Frequency: 60000
Velocity: 0,186
Power: 21,5
Pulse duration: 0,0000001
Pass count: 1
Magnification: 10
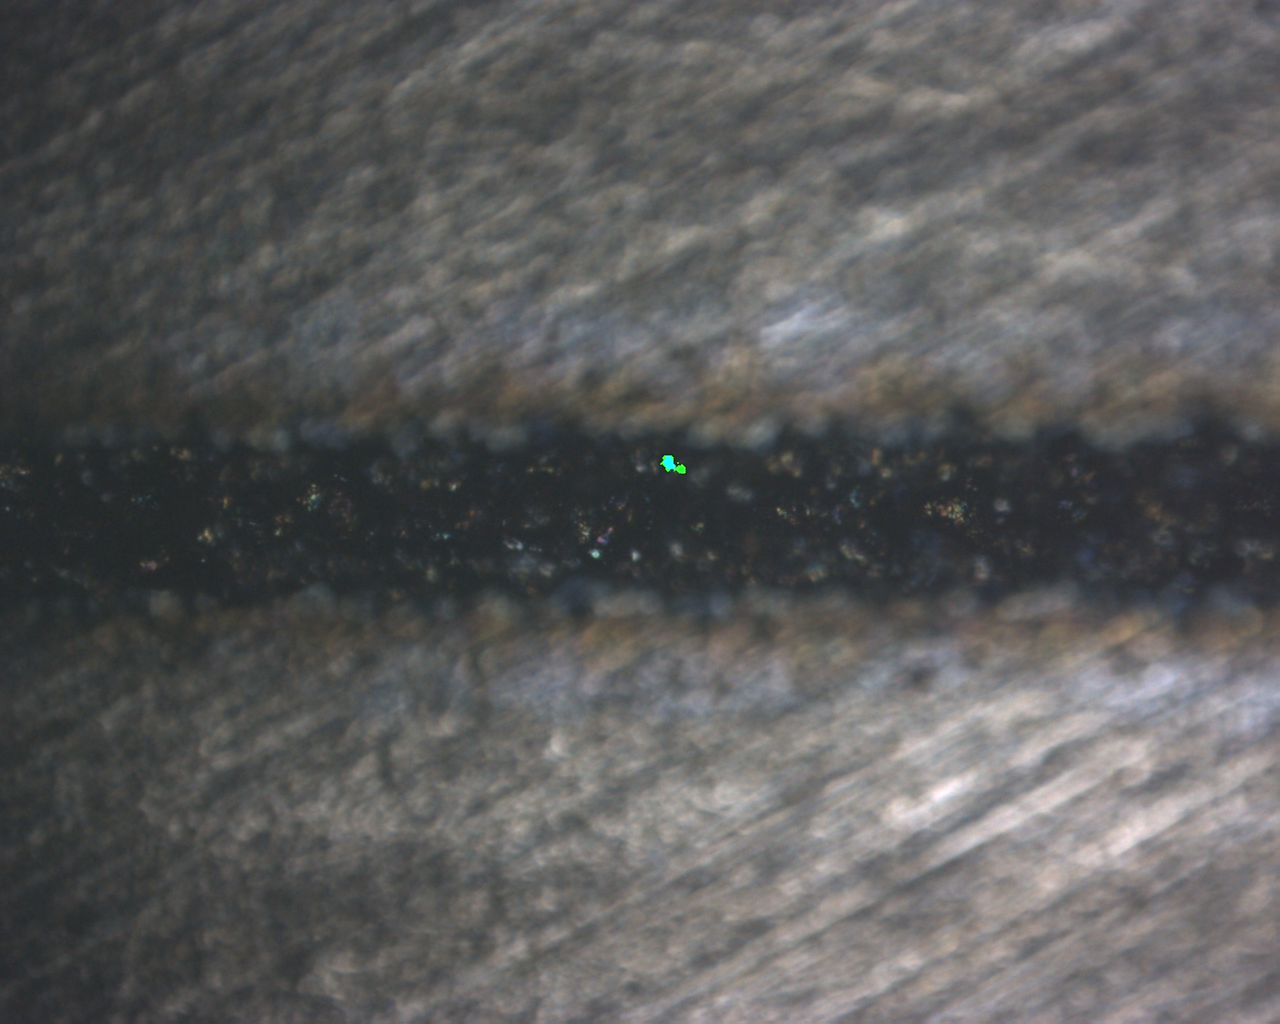
Measured width: 145.185
Other width: 59.688